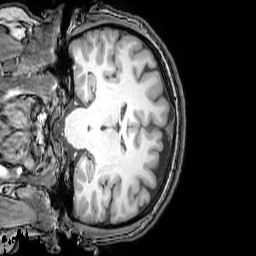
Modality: T1w
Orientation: coronal
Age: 25
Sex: female
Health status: healthy
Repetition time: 0.081 s
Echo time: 0.037 s